Chest X-ray. View position: AP
Patient age: 80
Patient sex: M
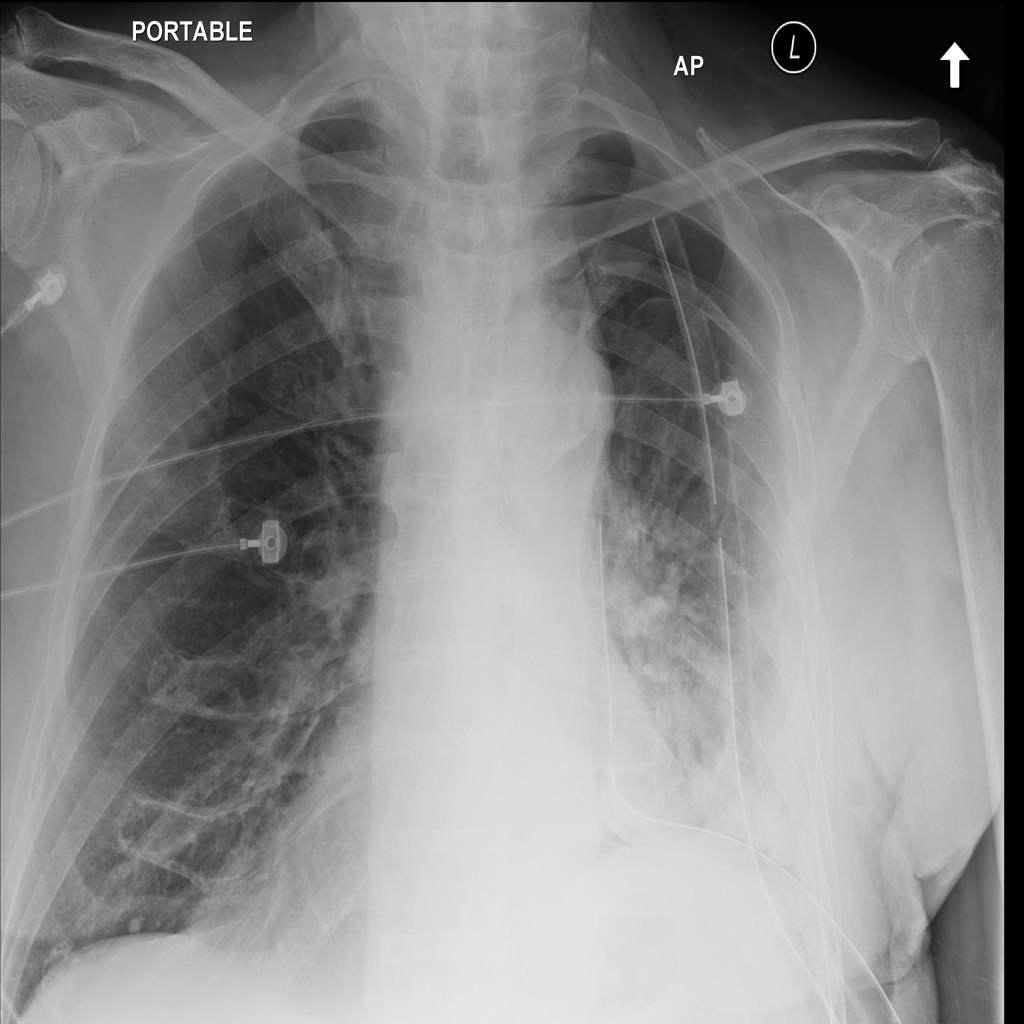
Finding: Pneumothorax